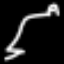
Label: frog